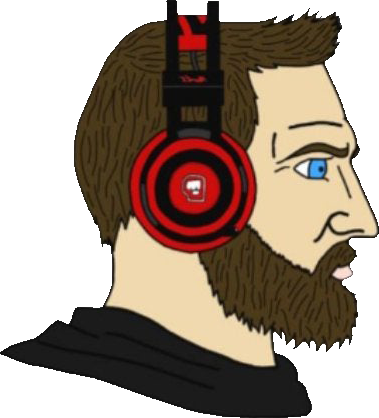
Label: 4_Yes_Chad